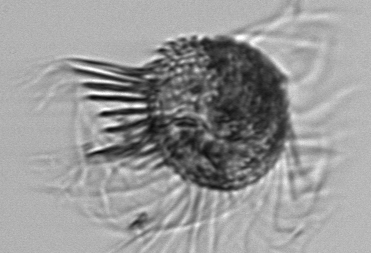
Label: Pelagostrobilidium